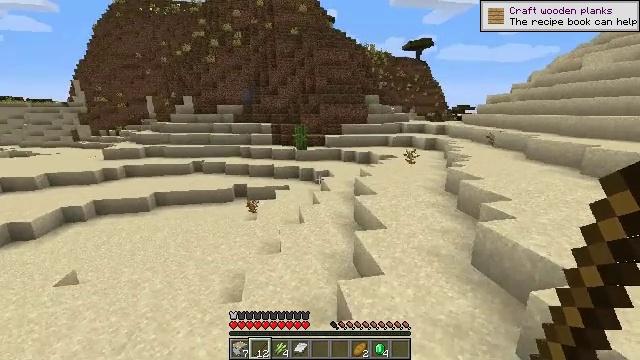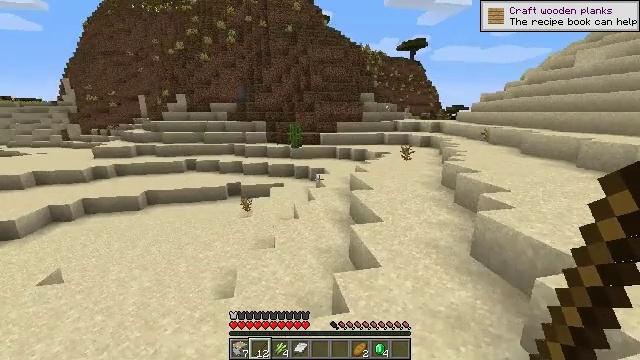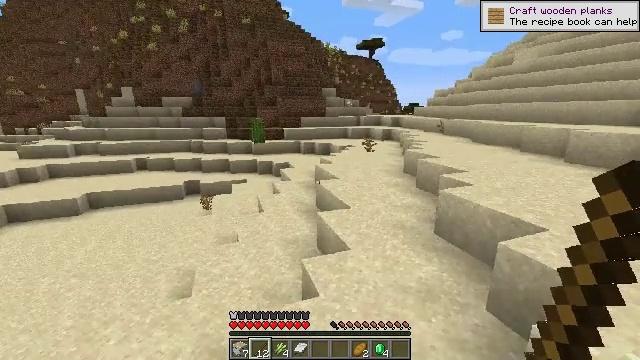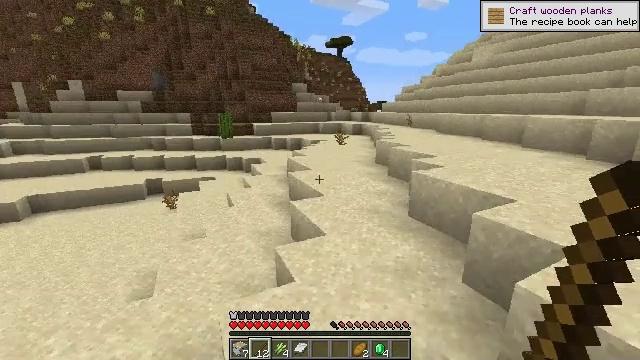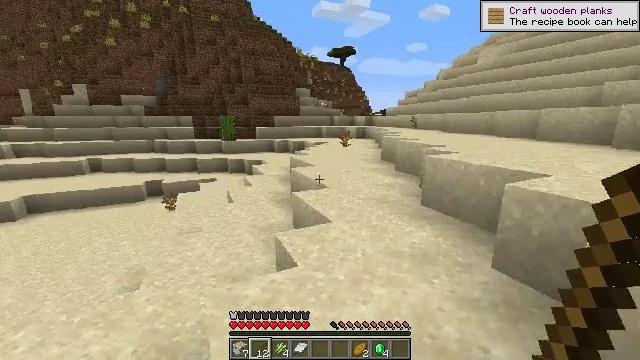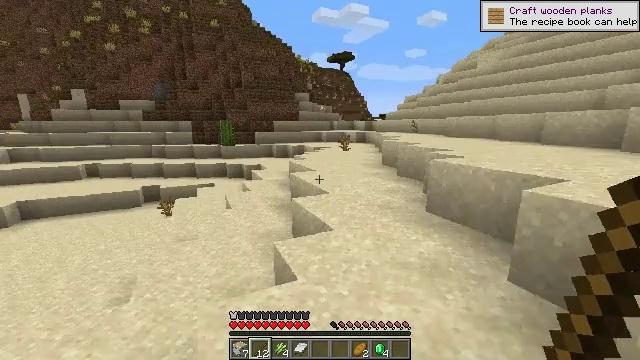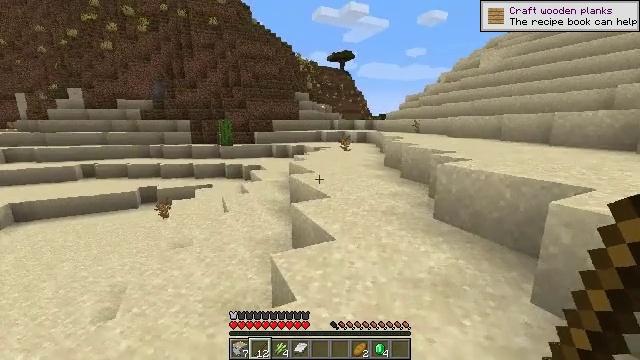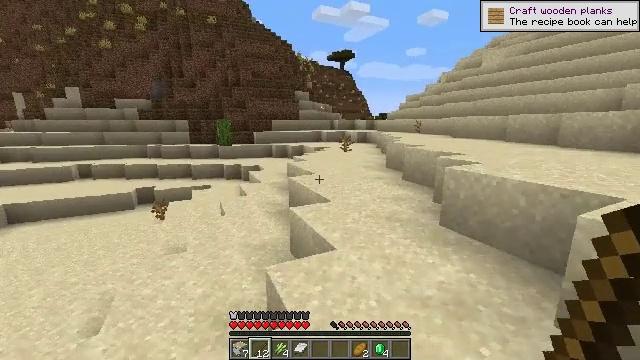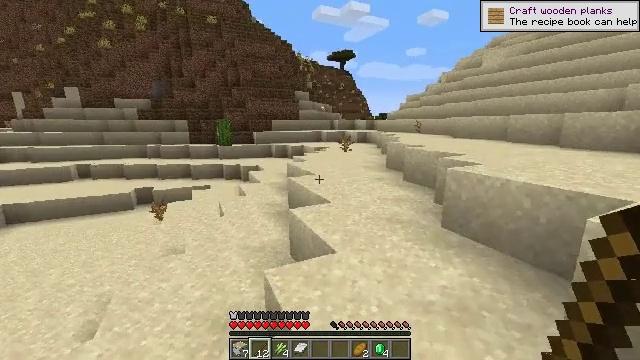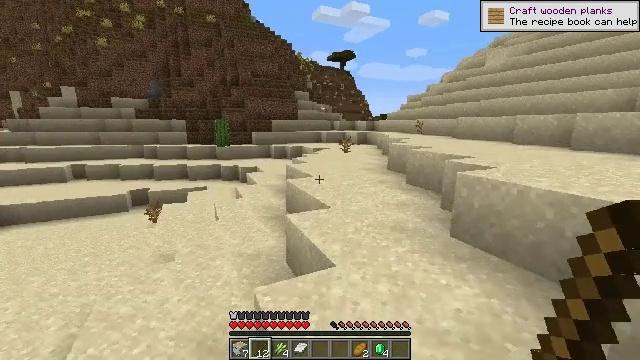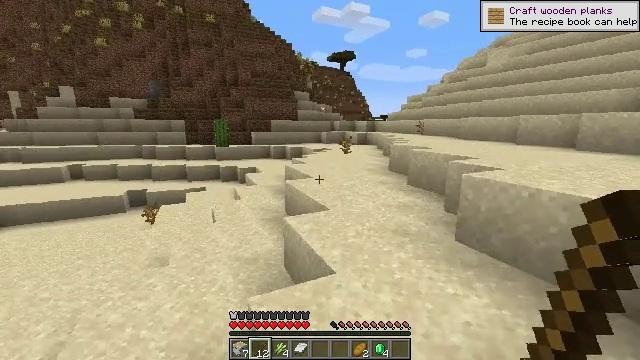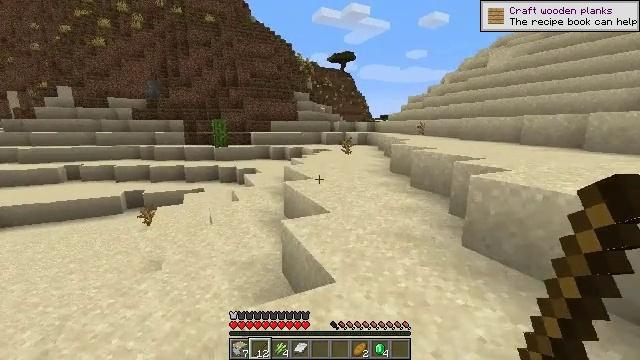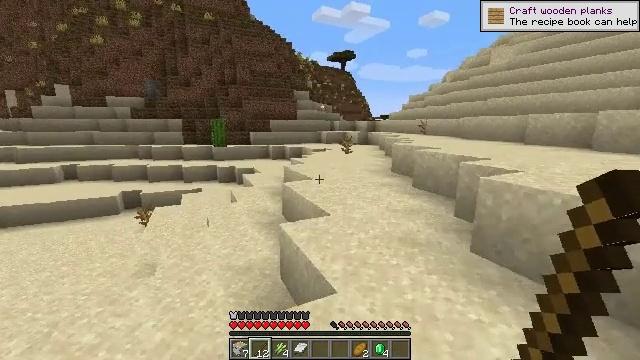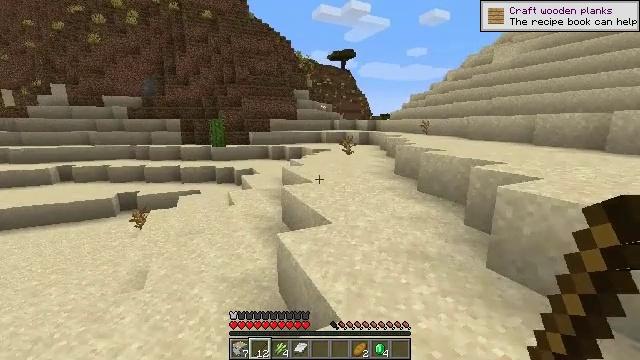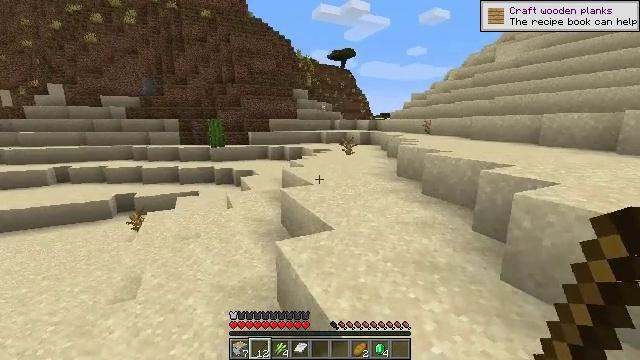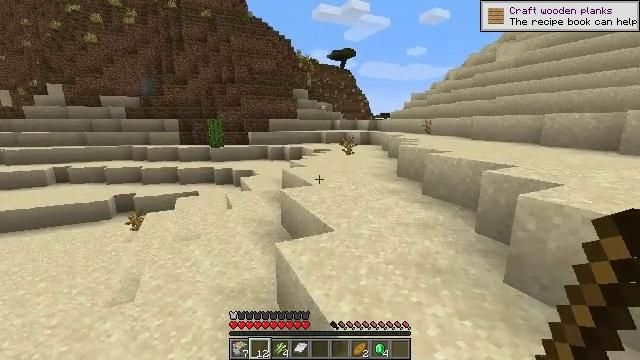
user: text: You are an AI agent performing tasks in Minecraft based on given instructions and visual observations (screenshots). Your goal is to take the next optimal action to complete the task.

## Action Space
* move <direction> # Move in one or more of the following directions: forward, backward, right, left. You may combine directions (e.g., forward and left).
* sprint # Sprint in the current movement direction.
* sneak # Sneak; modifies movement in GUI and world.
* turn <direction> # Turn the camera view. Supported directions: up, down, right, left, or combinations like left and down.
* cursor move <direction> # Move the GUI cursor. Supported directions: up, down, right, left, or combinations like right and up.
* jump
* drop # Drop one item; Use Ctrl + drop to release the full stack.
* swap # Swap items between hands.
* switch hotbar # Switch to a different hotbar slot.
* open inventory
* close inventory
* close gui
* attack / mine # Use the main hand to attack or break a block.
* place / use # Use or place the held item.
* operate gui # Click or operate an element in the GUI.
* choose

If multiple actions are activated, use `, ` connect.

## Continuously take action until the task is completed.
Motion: motion action
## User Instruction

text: Gather a dead bush.
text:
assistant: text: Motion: move forward, turn right
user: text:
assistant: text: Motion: move forward, turn right
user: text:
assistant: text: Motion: move forward, turn right
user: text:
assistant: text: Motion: move forward, turn up
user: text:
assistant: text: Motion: move forward, turn up
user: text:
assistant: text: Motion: move forward
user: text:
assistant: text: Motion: move forward
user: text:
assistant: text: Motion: move forward
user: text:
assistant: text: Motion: move forward
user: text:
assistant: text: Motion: move forward
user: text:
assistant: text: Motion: move forward
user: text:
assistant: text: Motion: move forward
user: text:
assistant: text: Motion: move forward
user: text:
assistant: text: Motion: move forward
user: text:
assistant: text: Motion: move forward
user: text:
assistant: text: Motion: move forward
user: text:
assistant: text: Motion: move forward
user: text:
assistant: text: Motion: move forward
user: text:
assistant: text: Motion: move forward
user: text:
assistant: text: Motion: move forward
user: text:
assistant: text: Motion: move forward
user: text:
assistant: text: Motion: move forward
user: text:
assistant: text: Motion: move forward
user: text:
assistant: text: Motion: move forward
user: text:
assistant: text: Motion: move forward
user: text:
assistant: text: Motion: move forward
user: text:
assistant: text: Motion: move forward
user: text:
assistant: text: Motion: move forward
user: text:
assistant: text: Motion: move forward
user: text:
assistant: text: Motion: move forward